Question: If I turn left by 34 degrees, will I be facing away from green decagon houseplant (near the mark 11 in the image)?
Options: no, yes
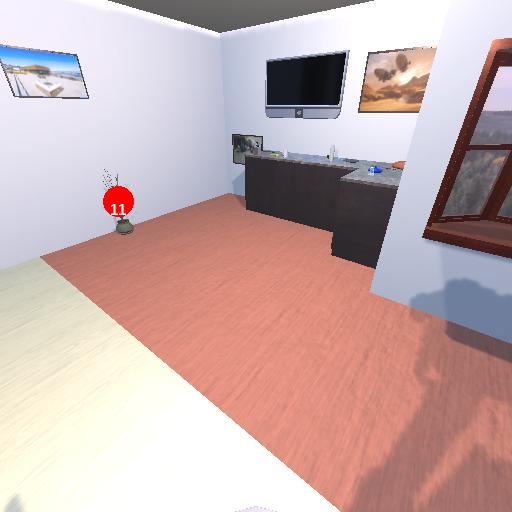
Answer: no